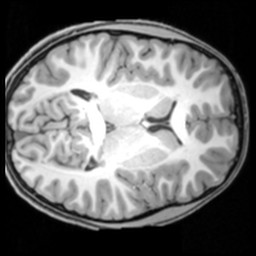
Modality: T1w
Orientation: axial
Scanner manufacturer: siemens
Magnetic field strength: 3 T
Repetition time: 1.9 s
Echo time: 0.00397 s